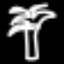
Label: palm tree